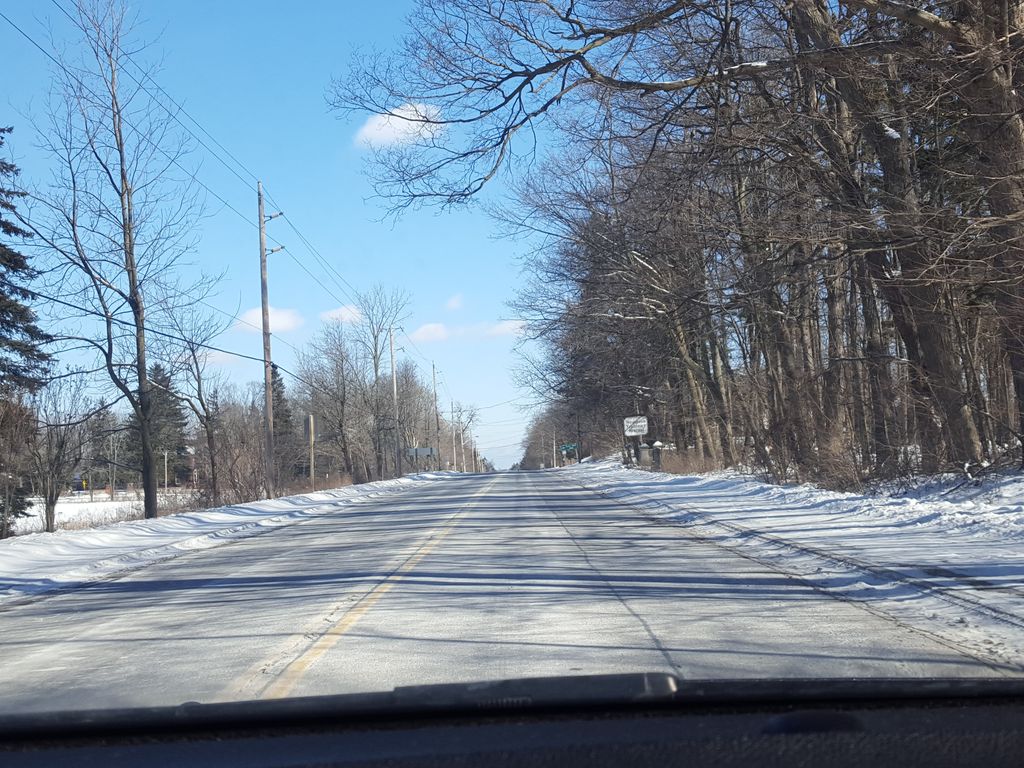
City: hamilton